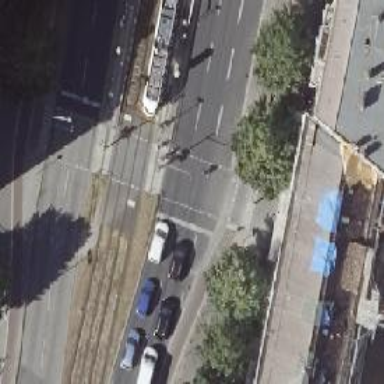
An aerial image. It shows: Road with traffic signals.